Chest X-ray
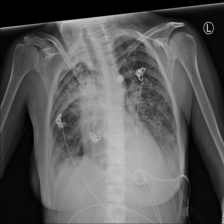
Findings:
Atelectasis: negative
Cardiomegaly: negative
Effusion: positive
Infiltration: negative
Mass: negative
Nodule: negative
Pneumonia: negative
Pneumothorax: negative
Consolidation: negative
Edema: negative
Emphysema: negative
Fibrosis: negative
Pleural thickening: negative
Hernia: negative